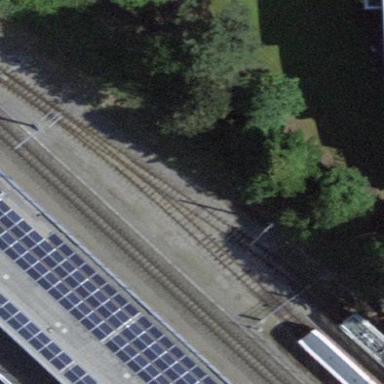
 consisting of solar photovoltaic panels."